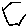
Label: hexagon